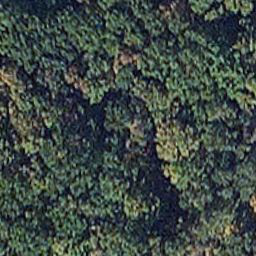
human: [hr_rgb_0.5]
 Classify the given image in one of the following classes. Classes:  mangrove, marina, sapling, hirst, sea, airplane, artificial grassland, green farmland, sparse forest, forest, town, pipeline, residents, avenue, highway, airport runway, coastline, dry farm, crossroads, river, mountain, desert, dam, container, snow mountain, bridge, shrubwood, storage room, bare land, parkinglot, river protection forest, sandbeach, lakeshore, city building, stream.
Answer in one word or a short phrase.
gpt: mangrove